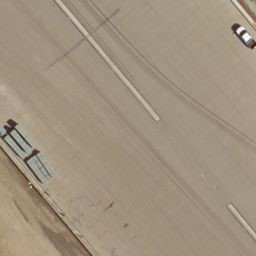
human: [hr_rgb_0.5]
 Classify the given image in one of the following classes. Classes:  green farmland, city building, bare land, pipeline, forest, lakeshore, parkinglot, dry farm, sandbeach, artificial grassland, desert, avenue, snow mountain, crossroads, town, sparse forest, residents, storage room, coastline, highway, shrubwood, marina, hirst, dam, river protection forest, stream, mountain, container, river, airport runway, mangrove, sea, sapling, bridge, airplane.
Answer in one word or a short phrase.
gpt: airport runway